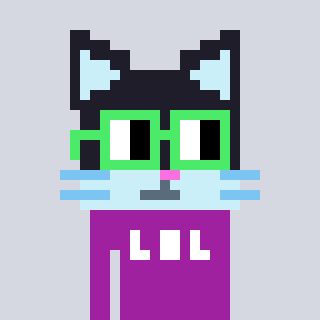
a pixel art character with square light green glasses, a cat-shaped head and a magenta-colored body on a cool background